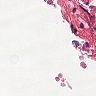
Metastatic tissue present: no